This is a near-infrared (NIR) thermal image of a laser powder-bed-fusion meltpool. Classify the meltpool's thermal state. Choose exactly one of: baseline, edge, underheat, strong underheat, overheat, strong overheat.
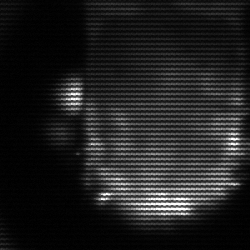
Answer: baseline